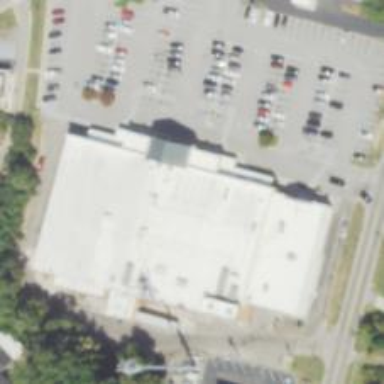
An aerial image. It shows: Supermarket.